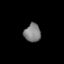
Tissue: lung
Cell type: Endothelial cells
Senescence score: 0.6134
Nuclear area (px): 296
Mean DAPI intensity: 128.051